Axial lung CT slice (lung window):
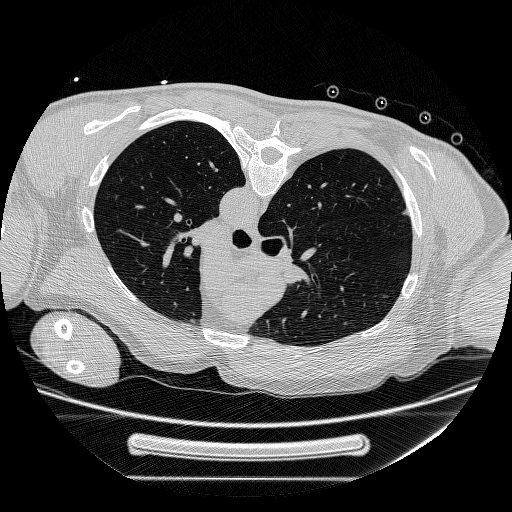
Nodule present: no